Interaction volume radius: 10 \u00c5
Interaction volume height: 15 \u00c5
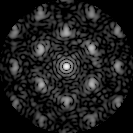
Disorder parameter: 0.4244